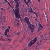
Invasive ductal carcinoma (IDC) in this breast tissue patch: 1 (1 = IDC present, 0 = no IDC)